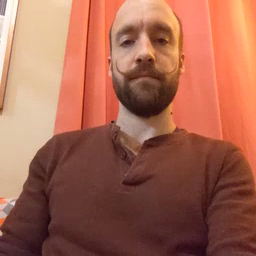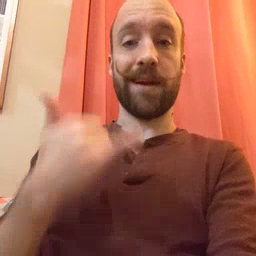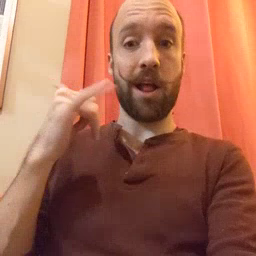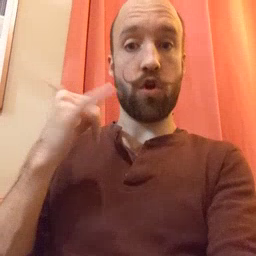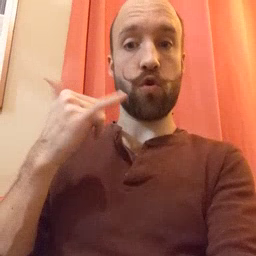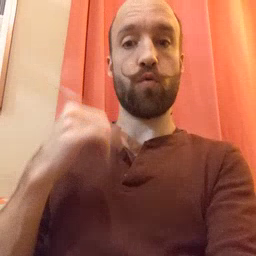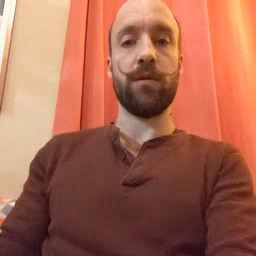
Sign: yellow